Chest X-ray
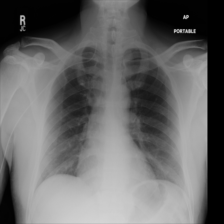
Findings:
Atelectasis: negative
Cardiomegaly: negative
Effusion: negative
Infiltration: negative
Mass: negative
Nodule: negative
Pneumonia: negative
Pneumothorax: negative
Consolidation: negative
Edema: negative
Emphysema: negative
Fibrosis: negative
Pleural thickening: negative
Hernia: negative